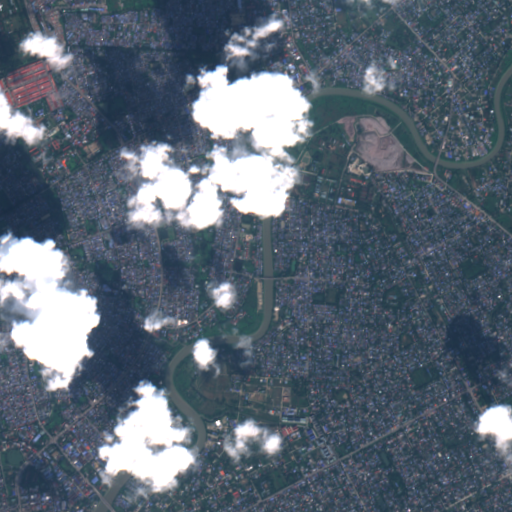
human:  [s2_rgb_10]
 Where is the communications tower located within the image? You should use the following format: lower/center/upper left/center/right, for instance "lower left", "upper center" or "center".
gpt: The communications tower is located in the lower right of the image.
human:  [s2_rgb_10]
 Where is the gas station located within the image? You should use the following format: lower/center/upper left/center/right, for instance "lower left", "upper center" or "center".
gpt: The gas station is located in the lower right of the image.
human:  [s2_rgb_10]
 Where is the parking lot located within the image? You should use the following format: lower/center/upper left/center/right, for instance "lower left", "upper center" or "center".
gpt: The parking lot is located in the upper left of the image.
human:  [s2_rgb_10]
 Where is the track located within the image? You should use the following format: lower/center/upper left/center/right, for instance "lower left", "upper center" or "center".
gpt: There is no track in the image.